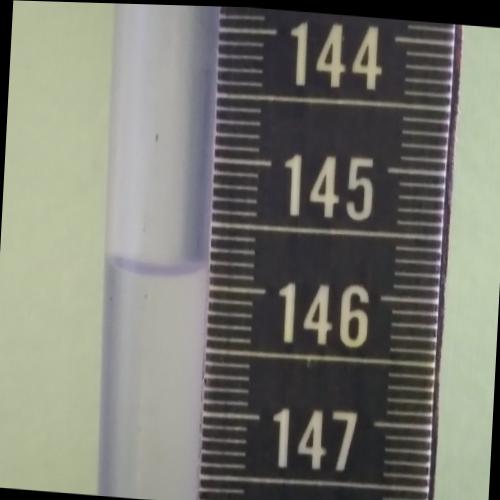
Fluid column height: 145.9 cm